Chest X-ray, PA view. Patient: 67 years old, sex M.
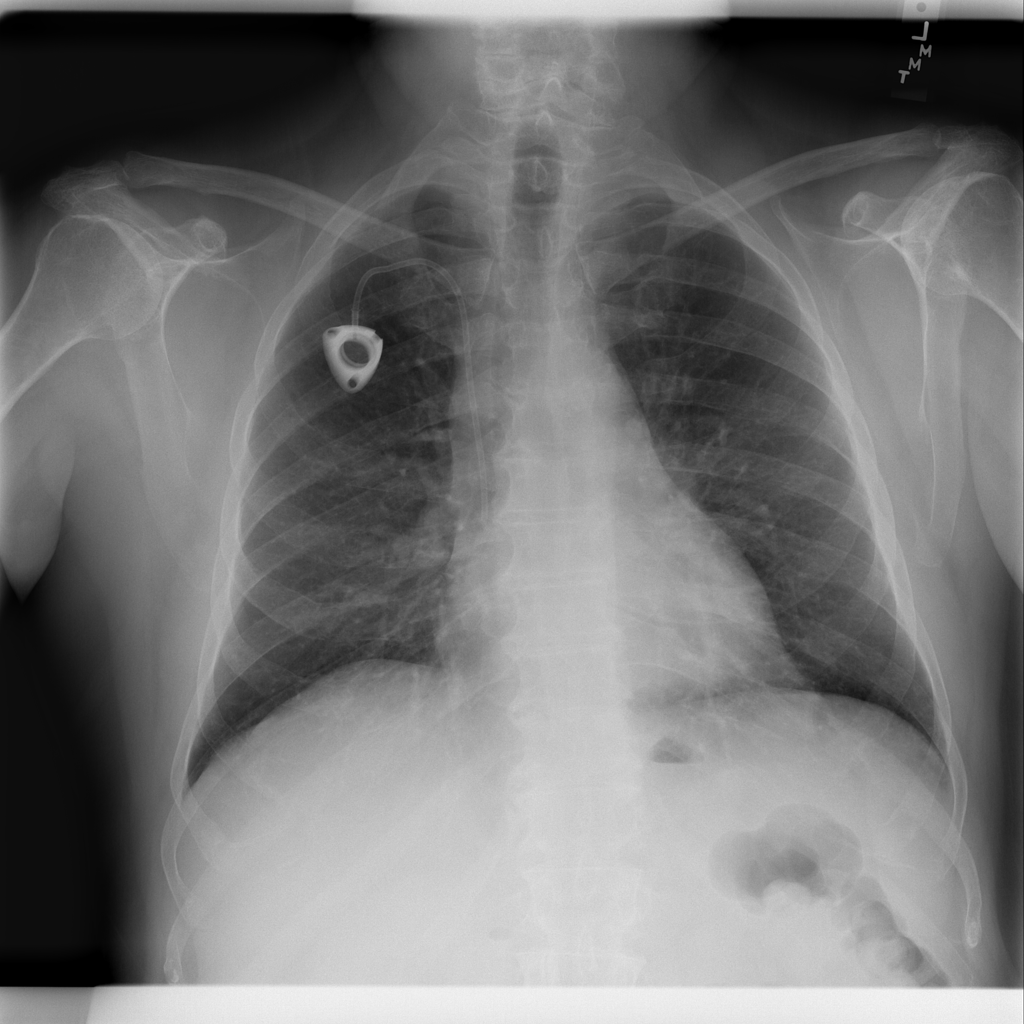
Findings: No Finding